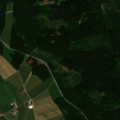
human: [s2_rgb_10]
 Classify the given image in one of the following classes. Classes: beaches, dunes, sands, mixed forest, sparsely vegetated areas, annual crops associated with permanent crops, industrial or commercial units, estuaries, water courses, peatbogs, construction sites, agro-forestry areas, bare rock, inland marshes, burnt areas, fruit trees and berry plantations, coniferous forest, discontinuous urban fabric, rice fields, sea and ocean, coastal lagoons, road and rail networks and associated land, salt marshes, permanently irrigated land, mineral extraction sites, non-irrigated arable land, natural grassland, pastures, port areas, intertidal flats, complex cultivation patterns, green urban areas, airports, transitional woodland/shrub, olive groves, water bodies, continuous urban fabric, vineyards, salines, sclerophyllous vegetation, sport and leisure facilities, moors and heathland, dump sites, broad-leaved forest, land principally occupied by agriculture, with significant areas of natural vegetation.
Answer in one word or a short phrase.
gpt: non-irrigated arable land, pastures, coniferous forest